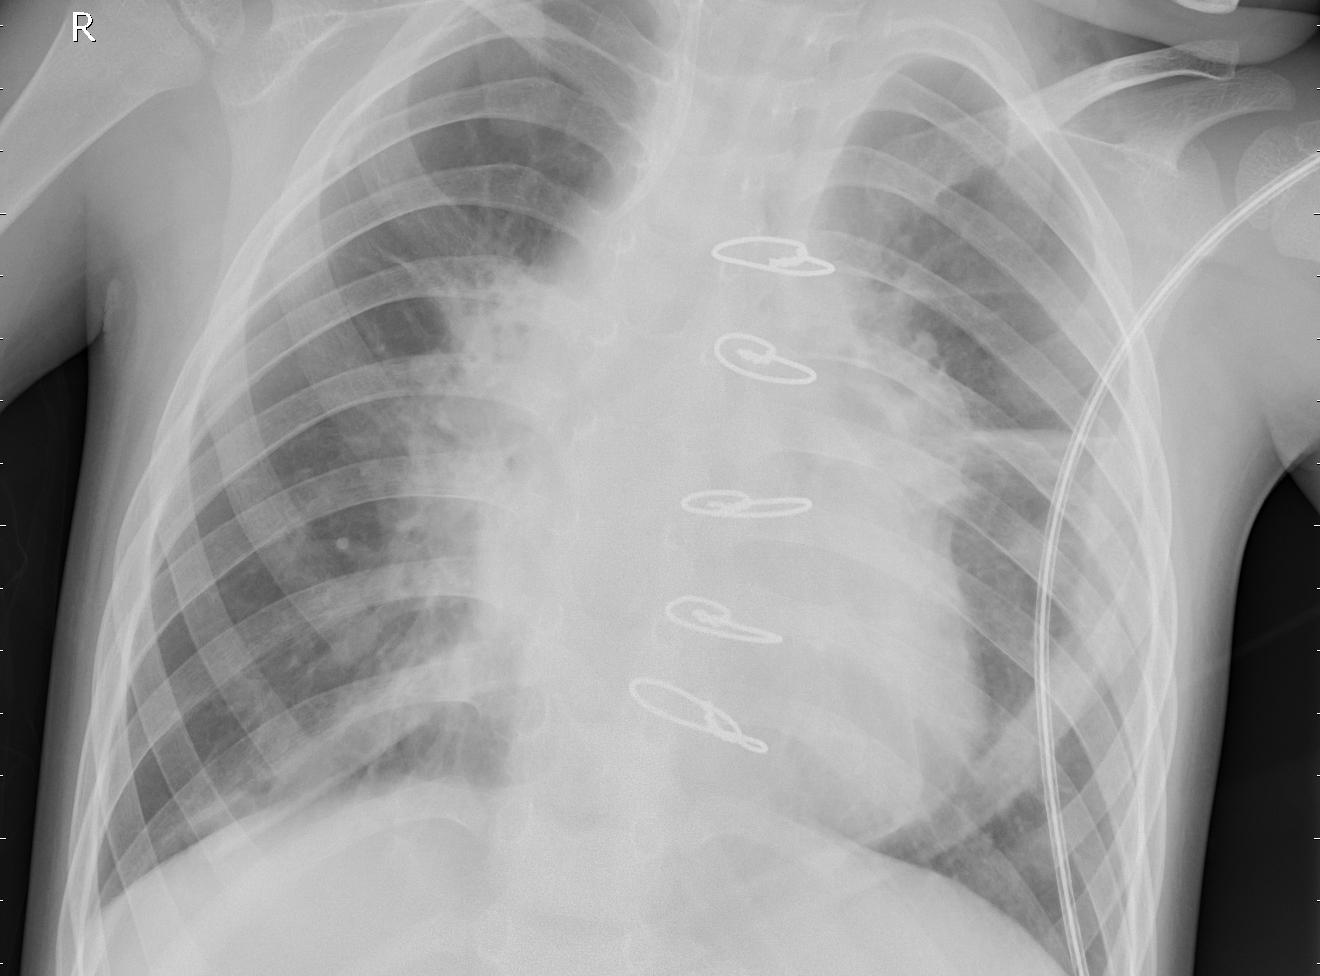
Diagnosis: PNEUMONIA